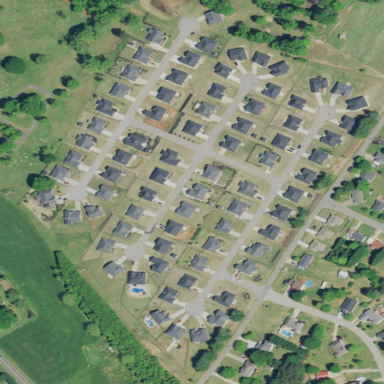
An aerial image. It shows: Residential area within neighborhood.